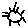
Label: sun